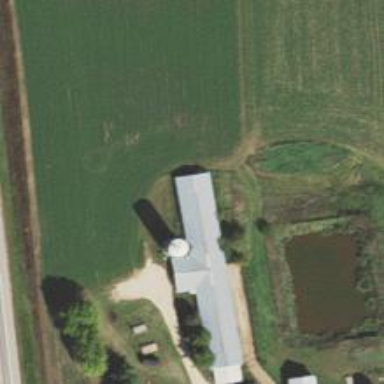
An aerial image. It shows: Silo.